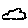
Label: cloud